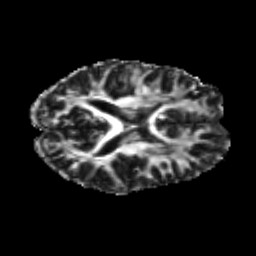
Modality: FA
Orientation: axial
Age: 19
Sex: female
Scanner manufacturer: siemens
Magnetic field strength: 3 T
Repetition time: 3.5 s
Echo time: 0.104 s